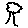
Label: tree